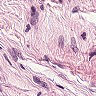
Metastatic tissue present: no